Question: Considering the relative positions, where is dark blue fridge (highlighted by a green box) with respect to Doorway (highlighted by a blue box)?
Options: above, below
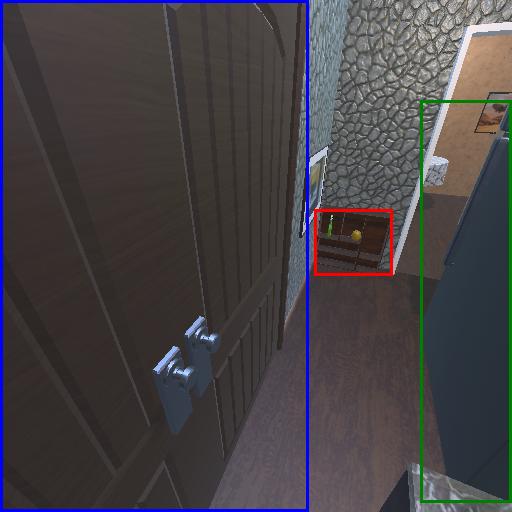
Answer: above